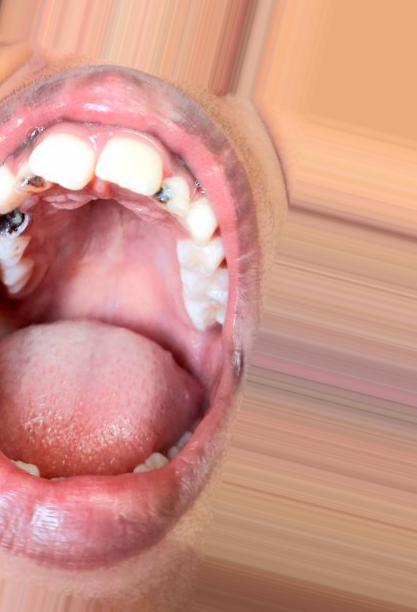
Condition: Caries